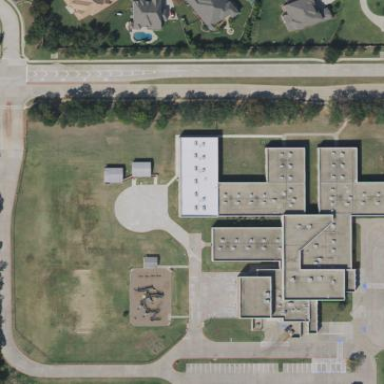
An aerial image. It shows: School.